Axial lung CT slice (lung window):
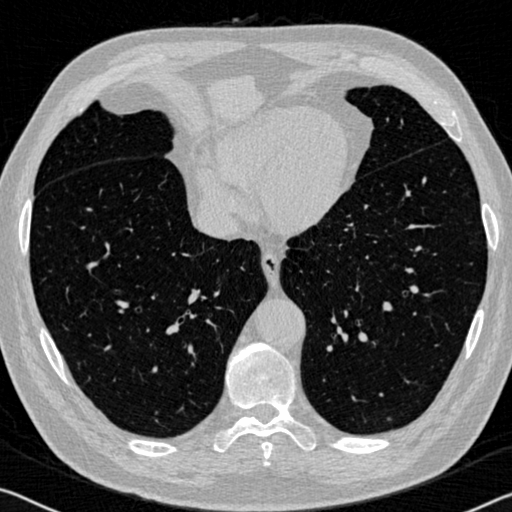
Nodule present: no